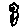
Label: flower